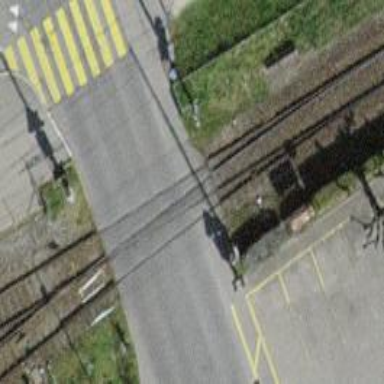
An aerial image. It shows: Railway crossing with barrier.